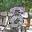
Label: 8